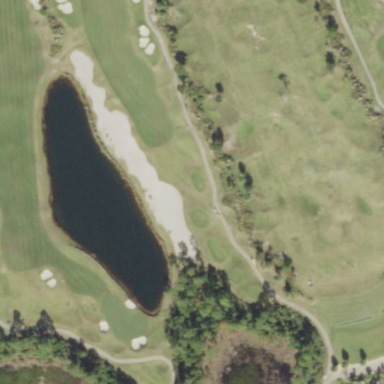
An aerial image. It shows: Grassy area designated as golf fairway.